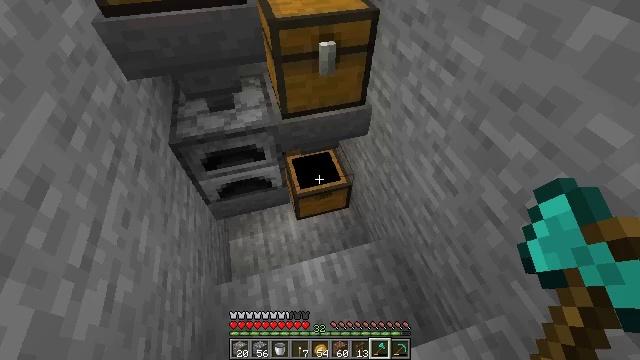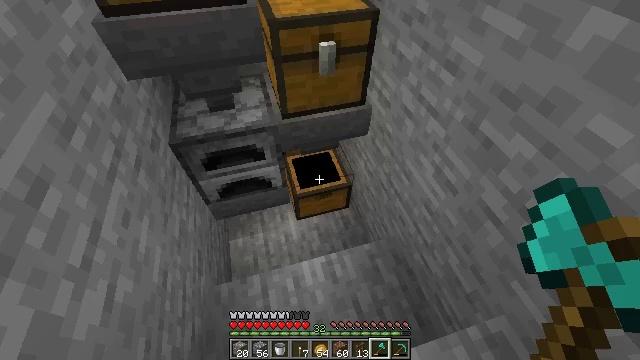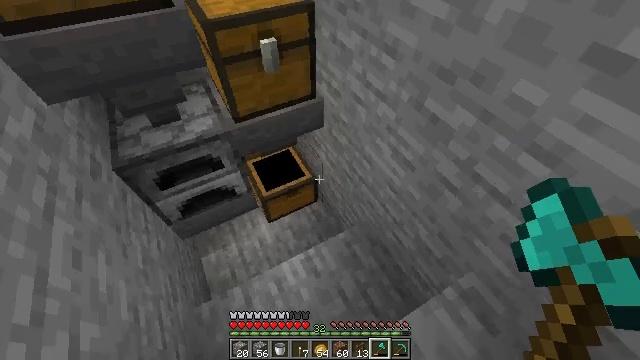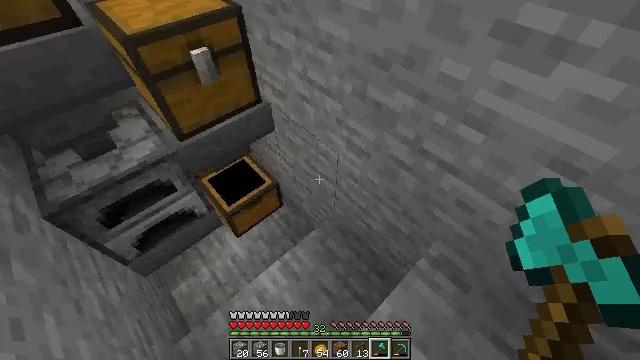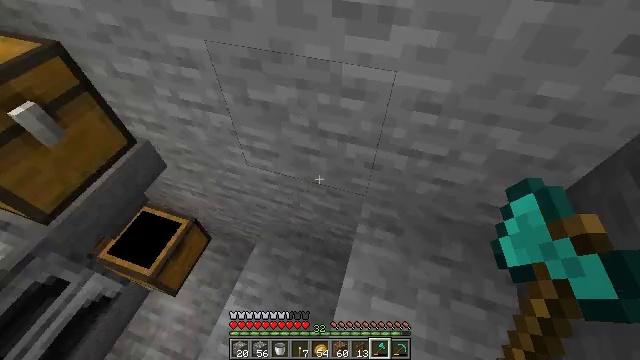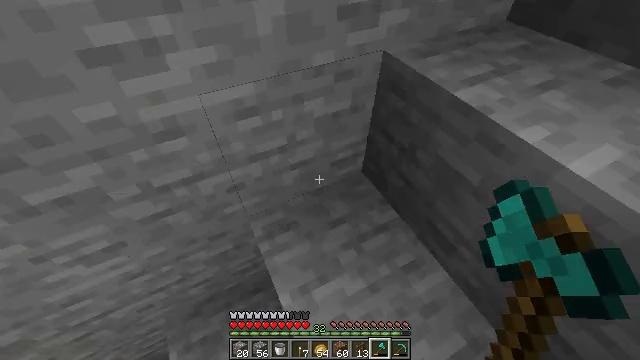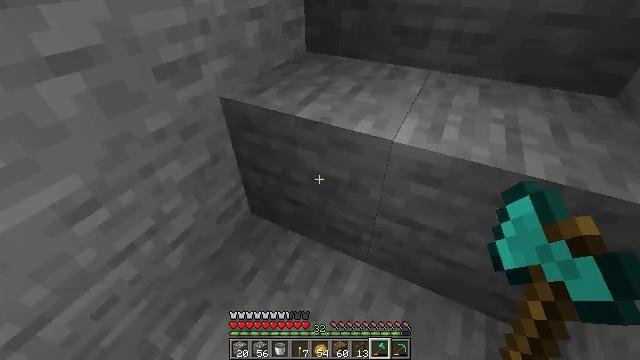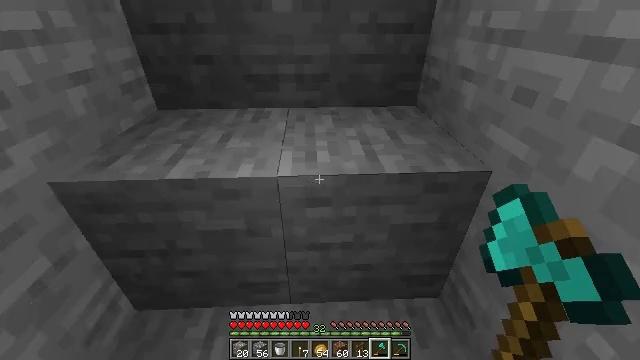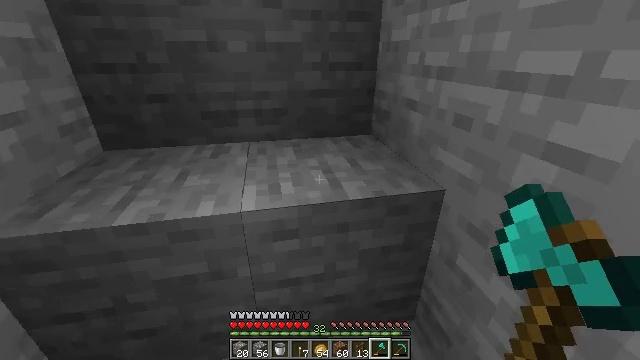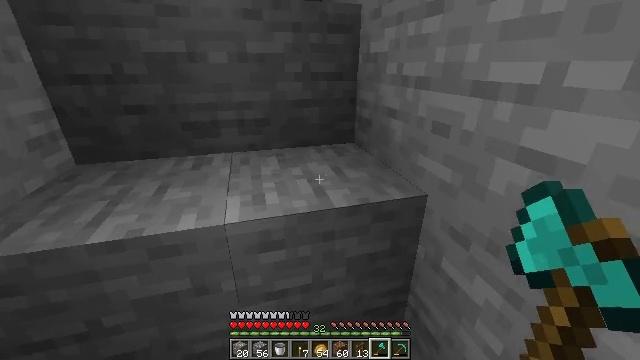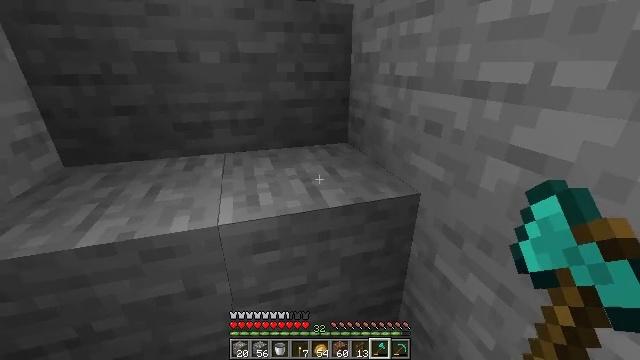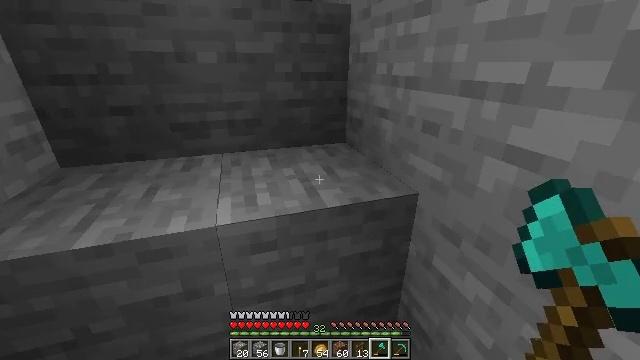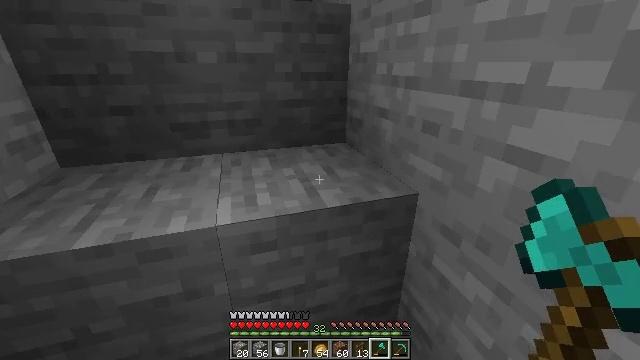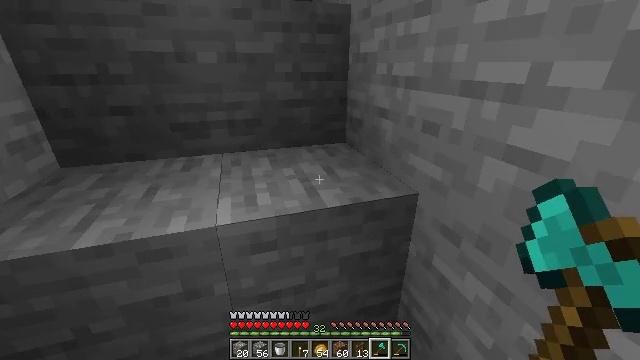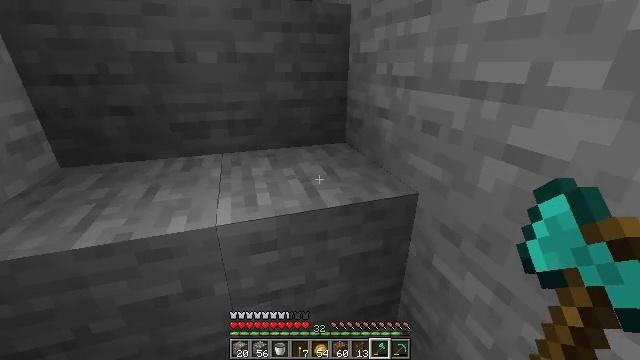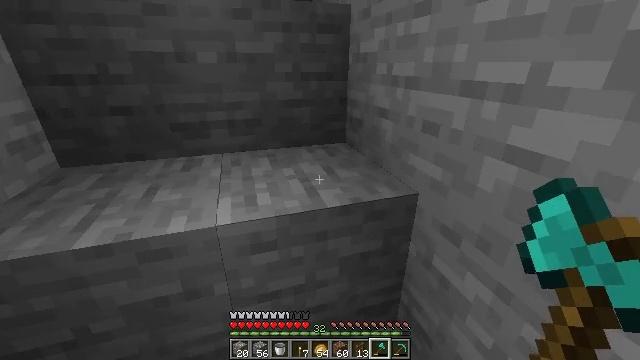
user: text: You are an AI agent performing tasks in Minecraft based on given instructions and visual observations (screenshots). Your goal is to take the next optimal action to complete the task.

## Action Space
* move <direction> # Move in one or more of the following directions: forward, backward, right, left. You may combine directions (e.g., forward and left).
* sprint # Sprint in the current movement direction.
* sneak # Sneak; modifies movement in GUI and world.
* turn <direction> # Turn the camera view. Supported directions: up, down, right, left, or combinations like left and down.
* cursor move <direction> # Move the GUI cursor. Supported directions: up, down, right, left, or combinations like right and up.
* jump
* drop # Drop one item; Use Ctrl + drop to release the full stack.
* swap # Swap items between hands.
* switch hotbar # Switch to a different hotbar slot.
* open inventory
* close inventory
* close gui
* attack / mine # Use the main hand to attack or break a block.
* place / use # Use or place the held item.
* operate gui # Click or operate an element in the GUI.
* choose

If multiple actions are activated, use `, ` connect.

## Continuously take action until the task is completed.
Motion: motion action
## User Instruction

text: To get a dried kelp block, open a crafting table.
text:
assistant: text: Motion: no_op
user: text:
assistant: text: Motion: turn right
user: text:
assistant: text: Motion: turn right
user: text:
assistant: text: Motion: turn right
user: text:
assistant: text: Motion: turn right and up
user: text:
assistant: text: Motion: turn right and up
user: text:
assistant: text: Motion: turn right and up
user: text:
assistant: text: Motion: turn right and up
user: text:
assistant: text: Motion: turn right and up
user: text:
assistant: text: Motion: turn right
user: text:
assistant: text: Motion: no_op
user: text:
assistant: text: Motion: no_op
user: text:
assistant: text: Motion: no_op
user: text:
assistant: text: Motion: no_op
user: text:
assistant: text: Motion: no_op
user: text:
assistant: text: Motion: move forward, turn left
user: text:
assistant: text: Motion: move forward, turn left and up
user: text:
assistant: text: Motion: move forward, turn left and up
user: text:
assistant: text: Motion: move forward
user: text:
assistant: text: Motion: move forward, turn left
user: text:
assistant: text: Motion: move forward, turn left and up
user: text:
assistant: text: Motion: move forward, sprint, turn left
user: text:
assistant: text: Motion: move forward, sprint
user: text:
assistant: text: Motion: move forward, sprint, turn up
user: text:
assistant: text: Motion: move forward, sprint, turn left and up
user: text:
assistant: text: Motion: move forward, sprint, turn up
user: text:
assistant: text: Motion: move forward, turn left and up, jump
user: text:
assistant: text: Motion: move forward, turn left and up, jump
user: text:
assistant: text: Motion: move forward, jump
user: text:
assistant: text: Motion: move forward, jump